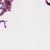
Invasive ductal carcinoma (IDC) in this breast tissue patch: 0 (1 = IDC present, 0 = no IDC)